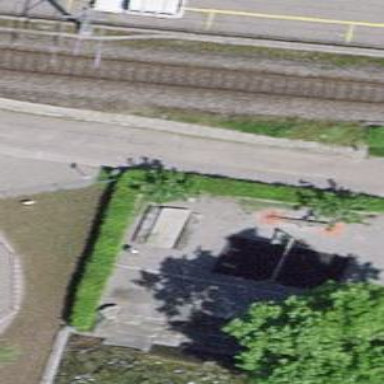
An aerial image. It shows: Picnic table located in leisure land area.